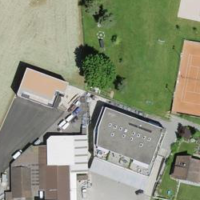
EUNIS habitat code: 55
Species observed at this site:
Milvus milvus